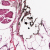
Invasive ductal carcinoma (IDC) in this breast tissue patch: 0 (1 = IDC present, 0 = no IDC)